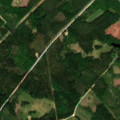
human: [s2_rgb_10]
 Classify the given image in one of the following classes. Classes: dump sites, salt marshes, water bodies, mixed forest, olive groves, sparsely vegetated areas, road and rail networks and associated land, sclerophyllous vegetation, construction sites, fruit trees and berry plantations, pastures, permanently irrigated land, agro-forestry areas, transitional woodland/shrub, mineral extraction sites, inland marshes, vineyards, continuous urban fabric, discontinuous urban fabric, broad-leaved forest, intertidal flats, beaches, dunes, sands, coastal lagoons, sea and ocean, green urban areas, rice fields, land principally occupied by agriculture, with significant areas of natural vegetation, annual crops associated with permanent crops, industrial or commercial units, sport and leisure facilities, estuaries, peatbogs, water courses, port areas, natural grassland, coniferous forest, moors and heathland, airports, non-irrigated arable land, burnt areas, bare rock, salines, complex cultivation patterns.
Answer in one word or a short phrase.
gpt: coniferous forest, mixed forest, transitional woodland/shrub